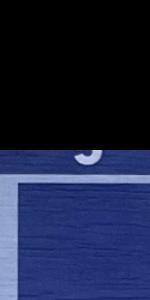
Label: Empty